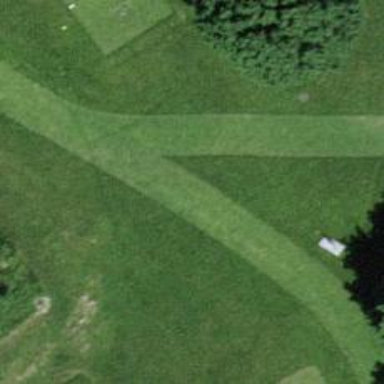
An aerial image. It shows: Path made of grass for golfing.